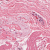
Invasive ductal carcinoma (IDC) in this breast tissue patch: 0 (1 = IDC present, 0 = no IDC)